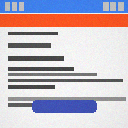
Screen state: on